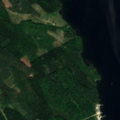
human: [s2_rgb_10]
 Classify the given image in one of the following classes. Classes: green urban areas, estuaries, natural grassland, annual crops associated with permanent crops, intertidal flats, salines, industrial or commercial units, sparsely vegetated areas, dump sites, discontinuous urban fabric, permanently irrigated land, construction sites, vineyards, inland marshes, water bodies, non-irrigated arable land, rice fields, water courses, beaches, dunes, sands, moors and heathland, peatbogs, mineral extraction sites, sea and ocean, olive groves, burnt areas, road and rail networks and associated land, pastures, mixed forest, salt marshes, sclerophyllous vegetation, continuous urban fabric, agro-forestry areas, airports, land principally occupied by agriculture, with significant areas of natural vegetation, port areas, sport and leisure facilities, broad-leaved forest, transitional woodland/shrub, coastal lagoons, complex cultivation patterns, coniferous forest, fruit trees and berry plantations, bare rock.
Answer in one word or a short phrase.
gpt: broad-leaved forest, mixed forest, water bodies